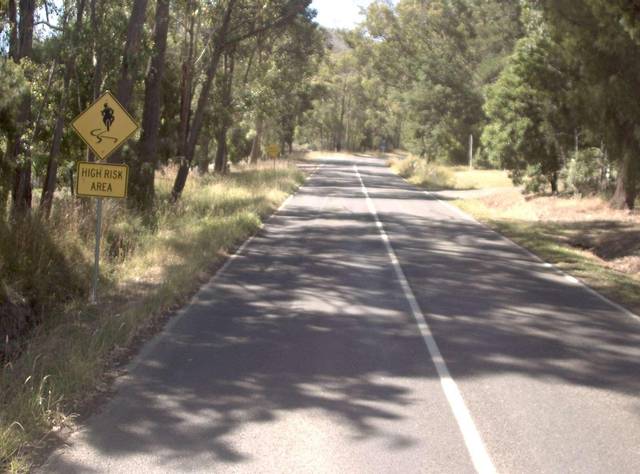
Region: Australia
Coordinates: -37.689, 145.546